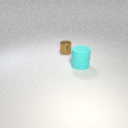
small brown metal cylinder to the left of large cyan rubber cylinder